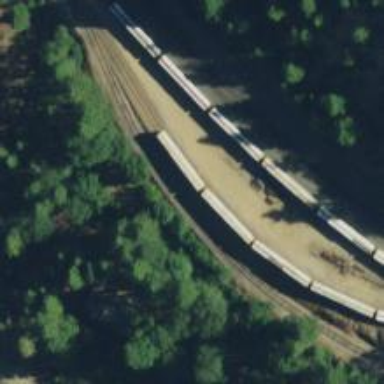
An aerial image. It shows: Railway siding with rails.